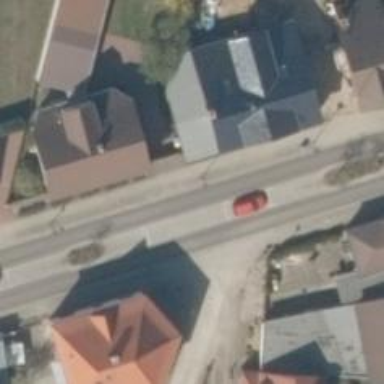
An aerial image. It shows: Residential road with compacted surface.